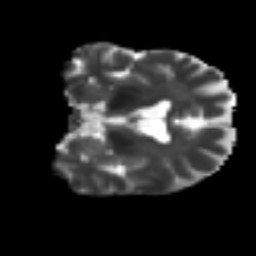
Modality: T2w
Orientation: coronal
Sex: female
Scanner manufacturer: ge
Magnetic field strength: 3 T
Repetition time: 7 s
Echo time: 0.08 s